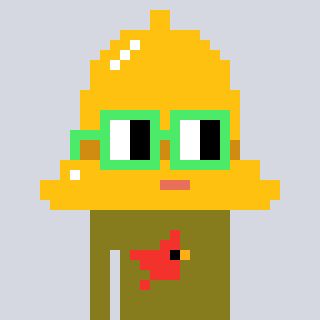
a pixel art character with square light green glasses, a bell-shaped head and a gunk-colored body on a cool background